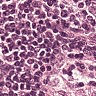
Metastatic tissue present: no